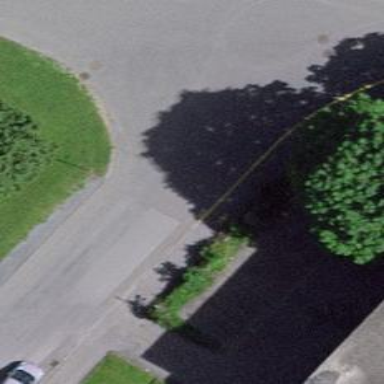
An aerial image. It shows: Smooth asphalt road in residential area.